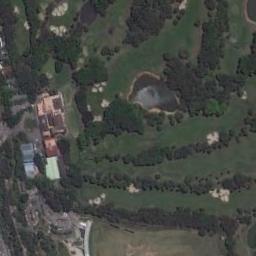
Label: golf_course